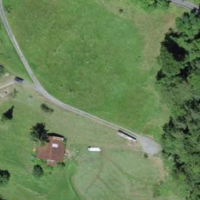
EUNIS habitat code: 23
Species observed at this site:
Cephalanthera longifolia